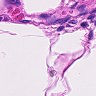
Metastatic tissue present: no